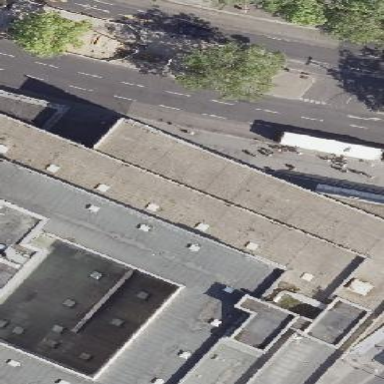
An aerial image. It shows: Commercial building with flat roof.